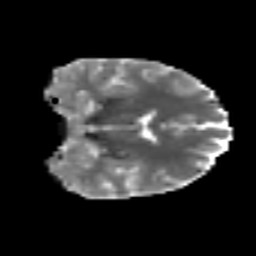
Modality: MD
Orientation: coronal
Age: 36
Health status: ill
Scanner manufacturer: philips
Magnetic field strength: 3 T
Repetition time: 9 s
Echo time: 0.127 s